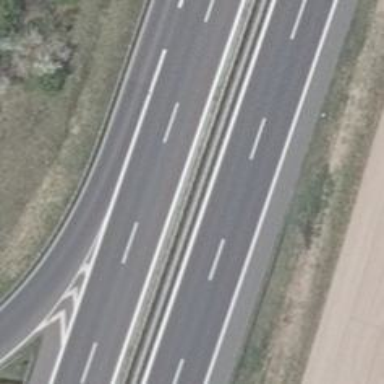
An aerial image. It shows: Motorway junction.